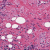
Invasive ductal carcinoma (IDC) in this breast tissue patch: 1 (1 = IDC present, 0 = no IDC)